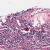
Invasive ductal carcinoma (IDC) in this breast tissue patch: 0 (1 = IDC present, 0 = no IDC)